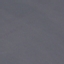
Land use / land cover: SeaLake